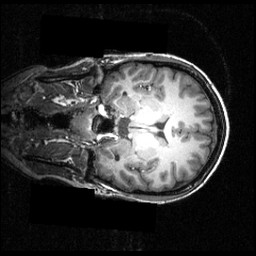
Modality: T1w
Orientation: coronal
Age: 26
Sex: female
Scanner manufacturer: siemens
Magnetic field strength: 3.951 T
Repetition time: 1.5 s
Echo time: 0.00335 s